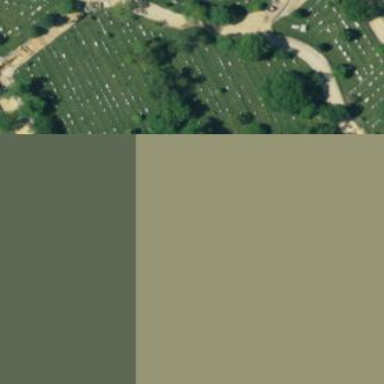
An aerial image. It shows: Sector in the cemetery.